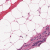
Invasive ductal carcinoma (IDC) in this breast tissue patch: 0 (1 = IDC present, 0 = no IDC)